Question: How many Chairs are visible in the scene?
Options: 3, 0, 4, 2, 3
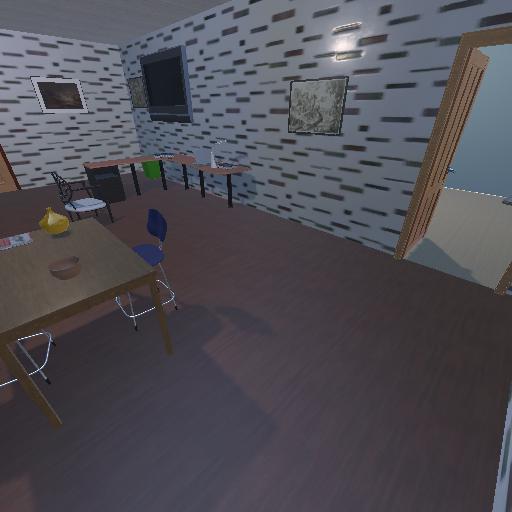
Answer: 3